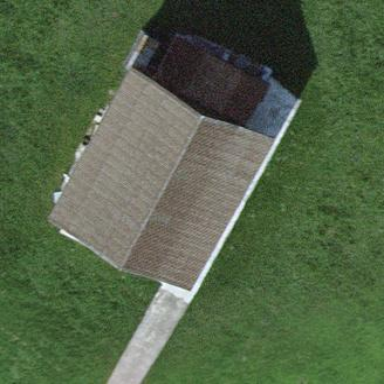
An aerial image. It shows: Farm auxiliary building.